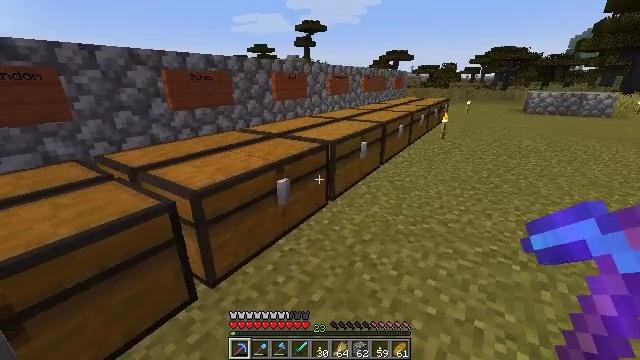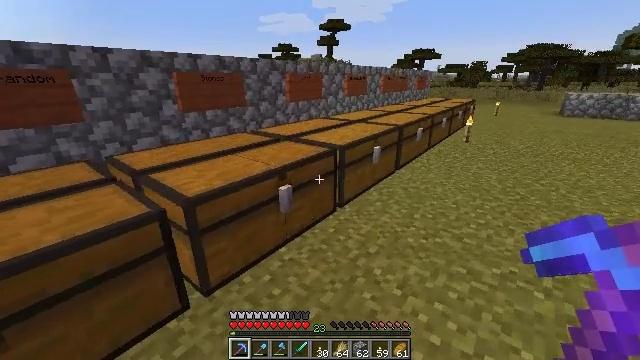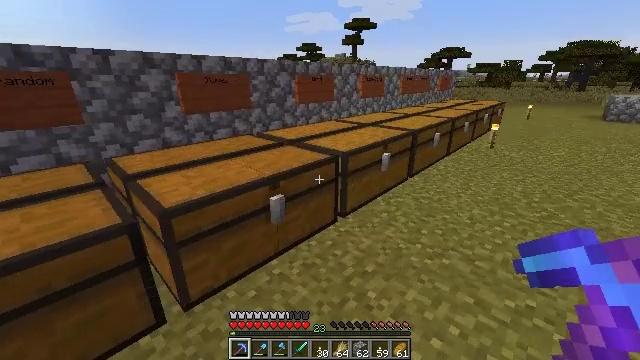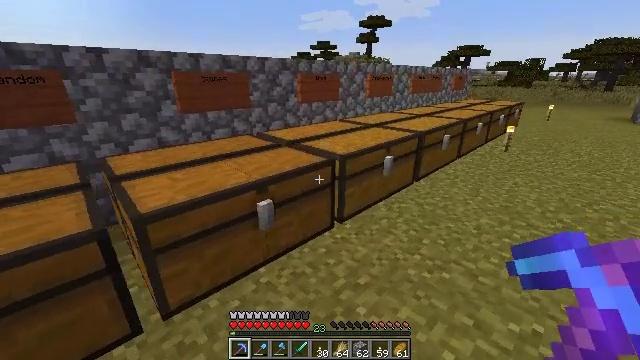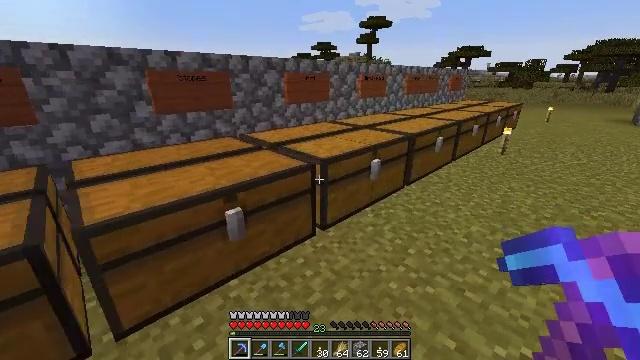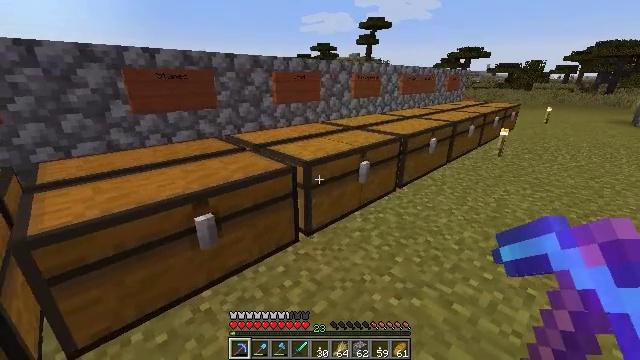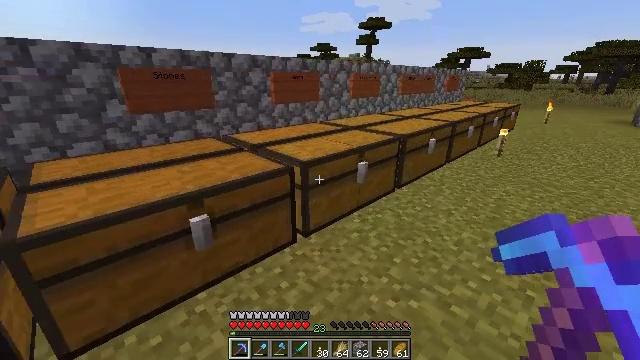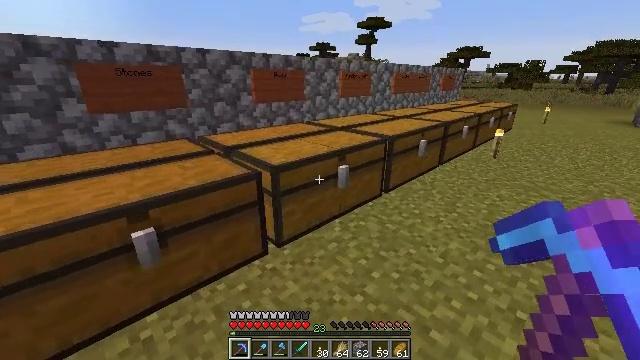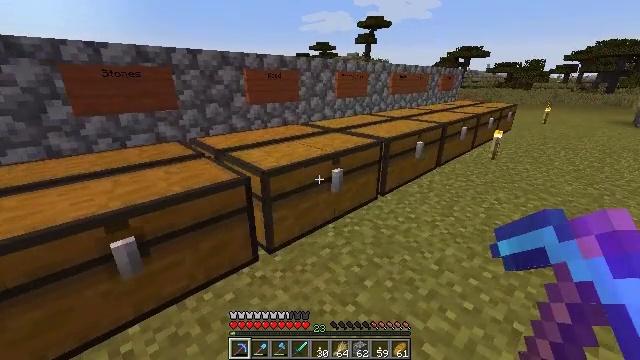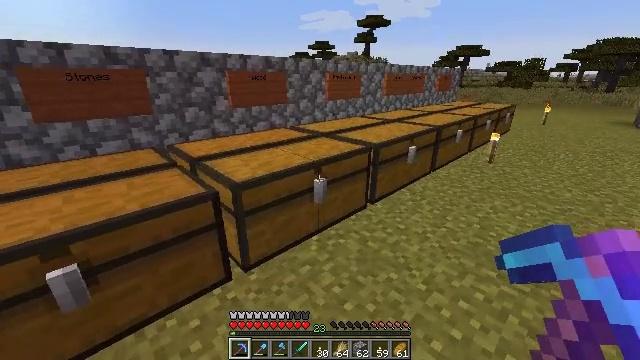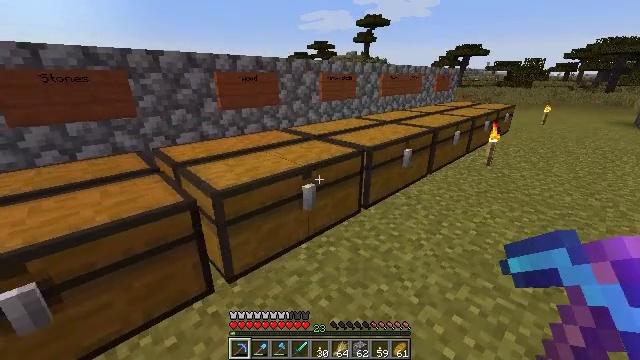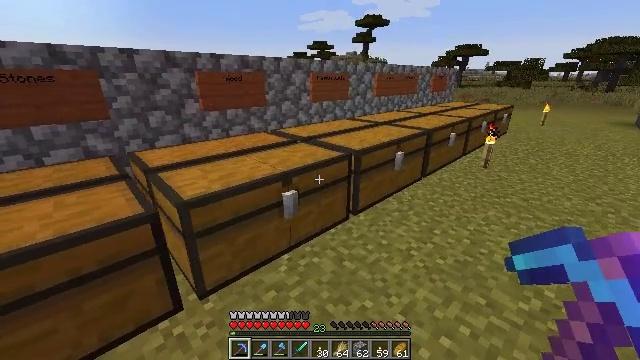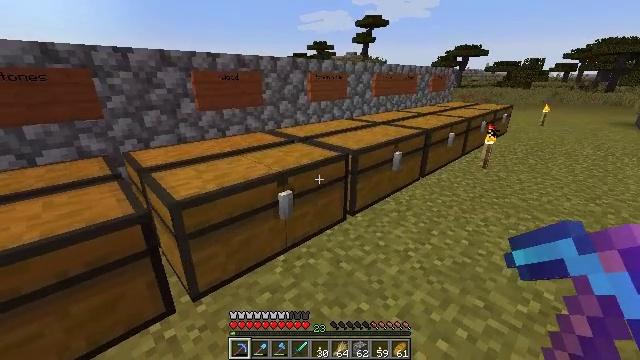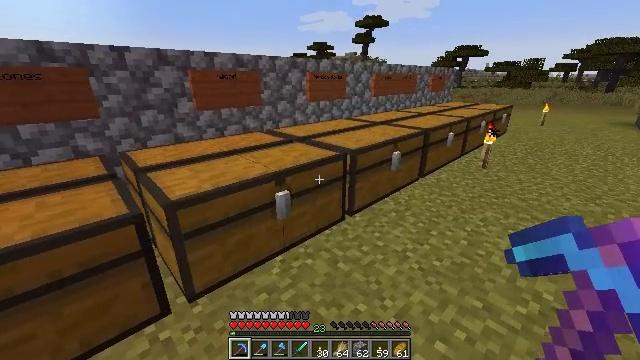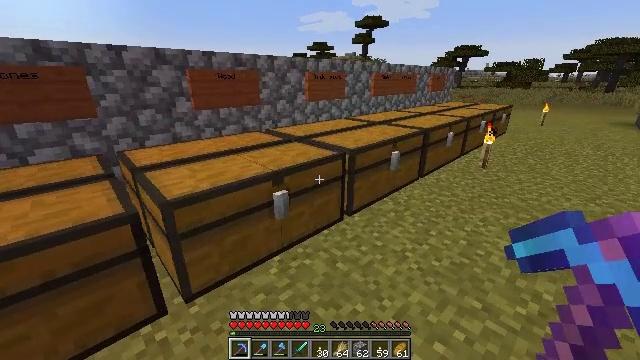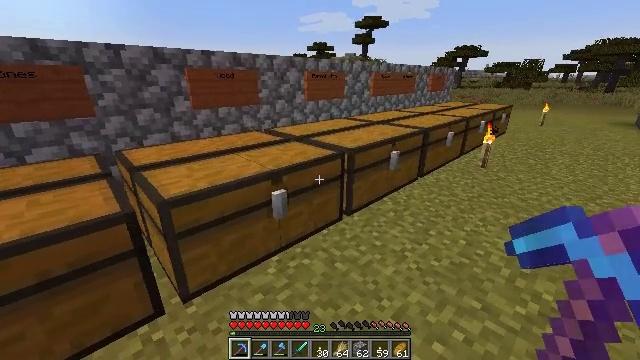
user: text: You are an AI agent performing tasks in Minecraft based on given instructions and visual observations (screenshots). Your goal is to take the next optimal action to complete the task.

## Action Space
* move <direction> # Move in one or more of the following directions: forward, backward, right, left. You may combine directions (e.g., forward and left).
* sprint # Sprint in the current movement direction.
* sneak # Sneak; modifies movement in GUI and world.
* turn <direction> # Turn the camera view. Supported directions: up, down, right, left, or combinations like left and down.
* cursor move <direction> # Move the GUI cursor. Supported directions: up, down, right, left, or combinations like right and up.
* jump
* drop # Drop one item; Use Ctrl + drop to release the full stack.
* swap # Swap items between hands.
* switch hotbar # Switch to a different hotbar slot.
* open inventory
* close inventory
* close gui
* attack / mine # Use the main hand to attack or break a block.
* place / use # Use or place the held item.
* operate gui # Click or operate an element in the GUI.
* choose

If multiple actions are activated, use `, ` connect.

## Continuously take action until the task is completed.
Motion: motion action
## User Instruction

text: Drop a lantern.
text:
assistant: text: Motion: move forward and move right, turn left
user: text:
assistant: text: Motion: move forward and move right, turn left
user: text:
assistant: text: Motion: move forward and move right, turn left
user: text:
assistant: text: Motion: move forward and move right
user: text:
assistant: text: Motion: move forward and move right
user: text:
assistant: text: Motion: move forward and move right
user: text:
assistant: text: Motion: move forward and move right
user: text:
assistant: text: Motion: move forward and move right
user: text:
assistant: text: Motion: move forward and move right
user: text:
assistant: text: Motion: move forward and move right
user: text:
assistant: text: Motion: no_op
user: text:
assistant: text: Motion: no_op
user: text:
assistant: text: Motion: no_op
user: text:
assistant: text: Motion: no_op
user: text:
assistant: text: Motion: no_op
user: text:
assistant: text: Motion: no_op
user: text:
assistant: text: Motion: no_op
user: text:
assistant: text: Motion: no_op
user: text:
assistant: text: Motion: no_op
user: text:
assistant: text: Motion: no_op
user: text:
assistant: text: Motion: no_op
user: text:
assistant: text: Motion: no_op
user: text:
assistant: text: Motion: move forward, turn left
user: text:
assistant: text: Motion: move forward, turn left and down
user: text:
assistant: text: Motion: move forward, turn left and down
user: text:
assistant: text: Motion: move forward, turn left
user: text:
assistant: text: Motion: move forward, use / place
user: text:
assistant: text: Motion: use / place
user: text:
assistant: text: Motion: use / place
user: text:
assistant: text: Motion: no_op